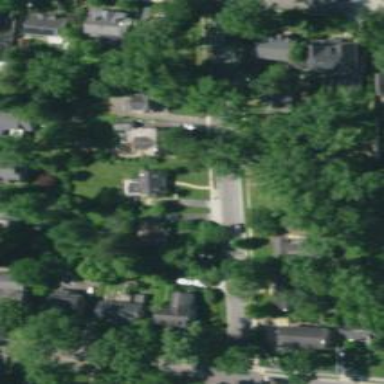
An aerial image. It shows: Neighborhood.